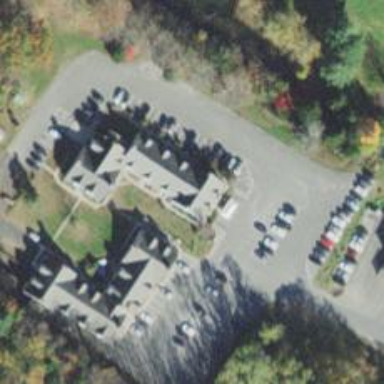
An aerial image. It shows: Veterinary facility.